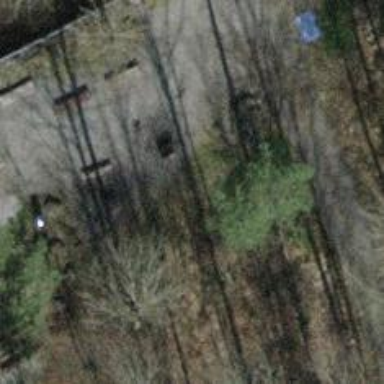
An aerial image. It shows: Barbecue facility.